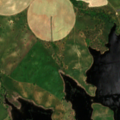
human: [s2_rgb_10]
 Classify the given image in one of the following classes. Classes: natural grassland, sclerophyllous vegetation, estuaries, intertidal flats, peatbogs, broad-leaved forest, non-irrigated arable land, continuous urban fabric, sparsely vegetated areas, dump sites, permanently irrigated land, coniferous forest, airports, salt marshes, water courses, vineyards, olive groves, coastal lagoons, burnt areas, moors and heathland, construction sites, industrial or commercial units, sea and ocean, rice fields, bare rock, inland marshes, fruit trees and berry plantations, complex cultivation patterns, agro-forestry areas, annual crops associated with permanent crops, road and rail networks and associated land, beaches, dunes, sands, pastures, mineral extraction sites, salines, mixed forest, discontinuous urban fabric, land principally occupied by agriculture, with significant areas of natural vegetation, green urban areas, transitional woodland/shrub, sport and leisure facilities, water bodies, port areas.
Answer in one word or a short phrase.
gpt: non-irrigated arable land, permanently irrigated land, olive groves, broad-leaved forest, water bodies